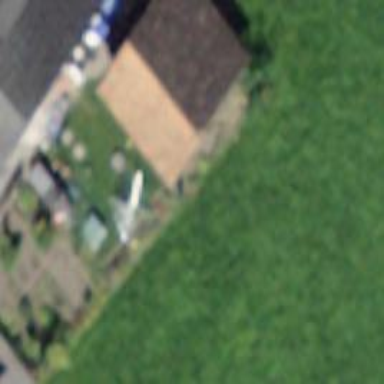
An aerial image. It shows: Barn.